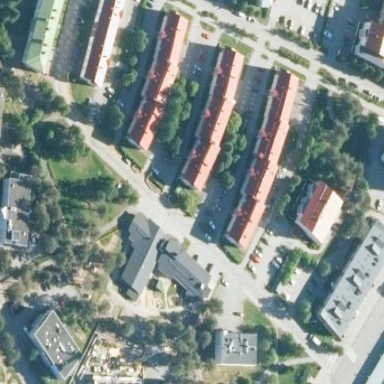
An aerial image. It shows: Kindergarten.